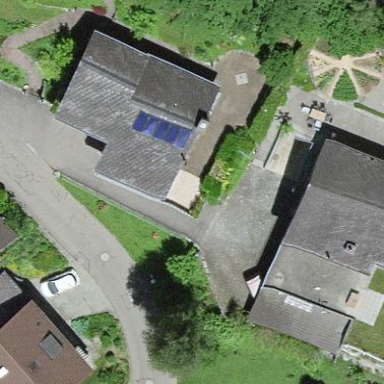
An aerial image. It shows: Residential building.